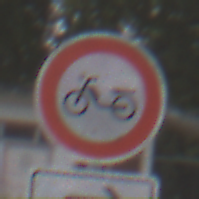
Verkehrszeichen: VerbotMofas
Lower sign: RichtungsangabeDurchPfeile5
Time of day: Midday
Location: Outdoor (Suburban)
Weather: Overcast
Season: NotSpecified
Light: Natural